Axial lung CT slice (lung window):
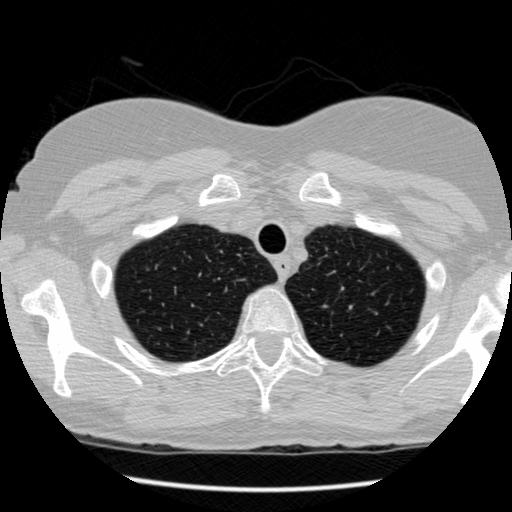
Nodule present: no